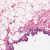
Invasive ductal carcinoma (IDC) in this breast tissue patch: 0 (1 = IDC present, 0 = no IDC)